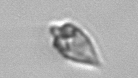
Label: Oxytoxum